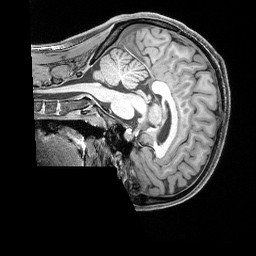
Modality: T1w
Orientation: sagittal
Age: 26
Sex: female
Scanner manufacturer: siemens
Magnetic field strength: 3 T
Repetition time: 2.4 s
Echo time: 0.00215 s